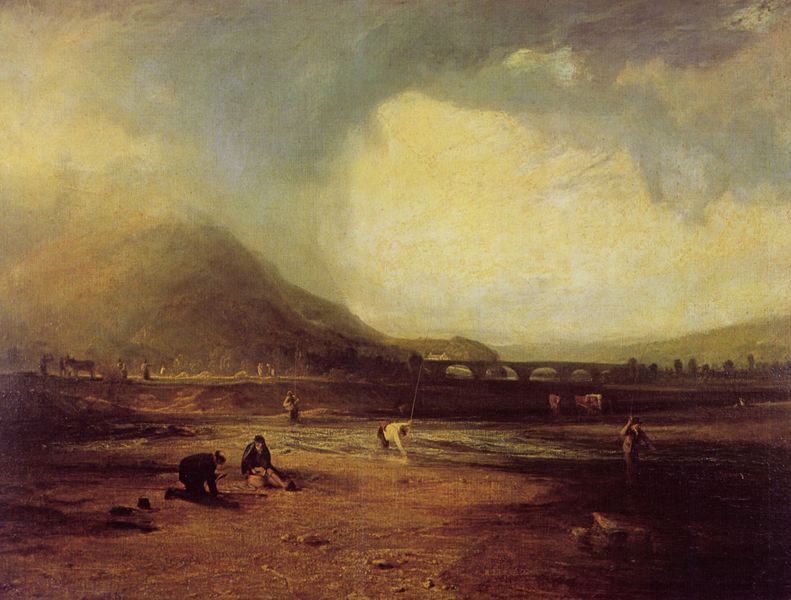
Titel: Forellenangeln im Dee, Corwen Brücke und Landhaus
Künstler: William Turner
Standort: Cincinnati (Ohio)
Institution: Taft Museum
Schlagwörter: baum, berg, blau, dunkel, gemälde, himmel, mann, meer, wasser, wolken, bäume, fluss, frauen, gelb, landschaft, menschen, ocker, sand, see, sitzen, ufer, braun, frau, grau, hell, licht, männer, schwarz, weiss, haus, tier, tiere, wolke, leute, zylinder, anzug, arm, lang, mensch, stein, steine, bach, erde, feld, felder, horizont, hügel, kühe, natur, vieh, weite, brücke, büsche, gewässer, rauch, sonne, boden, tal, arbeit, bauern, esel, pferde, engel, farbig, strand, wellen, düster, bogen, italien, stab, fischer, arbeiten, ernte, feldarbeit, sammeln, berge, gebirge, mauer, dunst, nebel, kuh, pause, arbeiter, romantik, strömung, ölgemälde, krieg, steg, sturm, turner, unwetter, zerstörung, korb, stimmung, mondlicht, regen, bögen, töpfe, waschen, courbet, bücken, hocken, knien, angel, fisch, beugen, romantisch, hmmel, landwirtschaft, historismus, aquädukt, viadukt, fischerei, stange, sammler, armut, landarbeit, stechen, fische, angler, angeln, avantgarde, fischen, suche, rhein, neapel, brückenbögen, william, büschung, sucher, llandschaft, realisus, flußufer, brg, solken, sand#, #brücke, schwemmgut, hisotire, vesuvius, fisscher